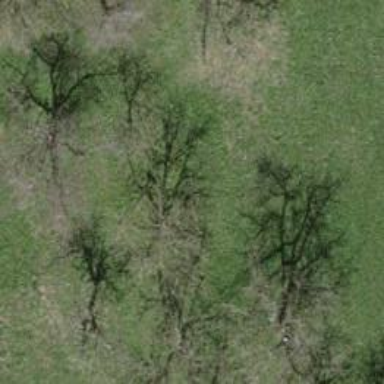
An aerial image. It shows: Single tag "natural: tree."